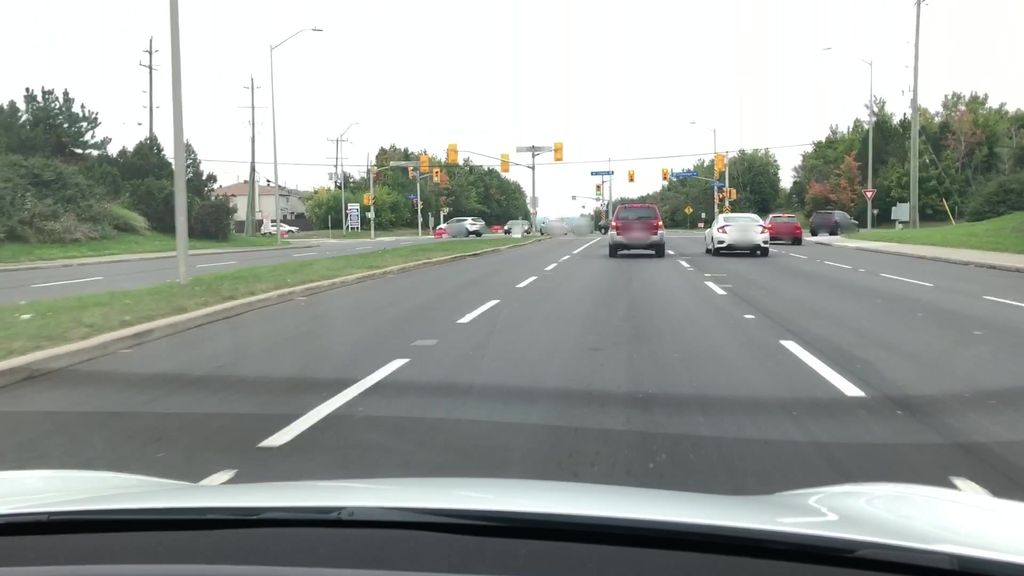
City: ottawa-gatineau